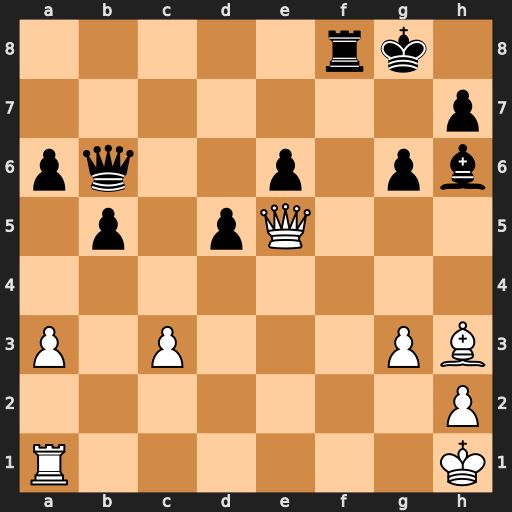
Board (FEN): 5rk1/7p/pq2p1pb/1p1pQ3/8/P1P3PB/7P/R6K
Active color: w
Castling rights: -
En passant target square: -
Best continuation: Bxe6+ Qxe6 Qxe6+